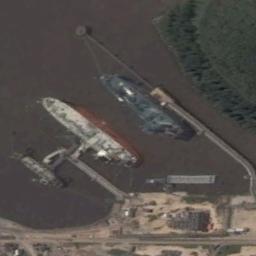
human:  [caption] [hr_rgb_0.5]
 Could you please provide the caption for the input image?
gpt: Several ships of different sizes are docked at the dock and a forest is next to the ship .

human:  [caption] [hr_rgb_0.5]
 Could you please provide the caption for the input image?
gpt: There are three ships on the shore next to some trees .

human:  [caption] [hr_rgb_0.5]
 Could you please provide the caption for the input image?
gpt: There are many trees beside the ships .

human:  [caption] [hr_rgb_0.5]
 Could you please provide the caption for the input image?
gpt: Several green, Orange ships docked at the dock .

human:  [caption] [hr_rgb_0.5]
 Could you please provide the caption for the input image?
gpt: There are two ships at the harbor beside a green meadow .